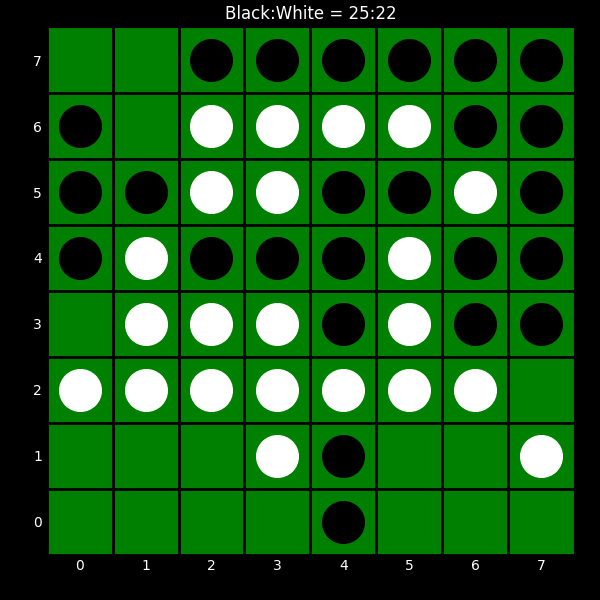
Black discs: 25
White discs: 22